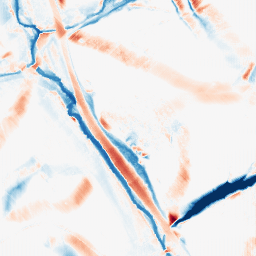
Category: morphological
Decomposition family: morphological_diamond
Decomposition parameters: operation: average
radius: 15
Upsampling method: fft_zeropad
Upsampling parameters: scale: 2
Upsampling scale: 2